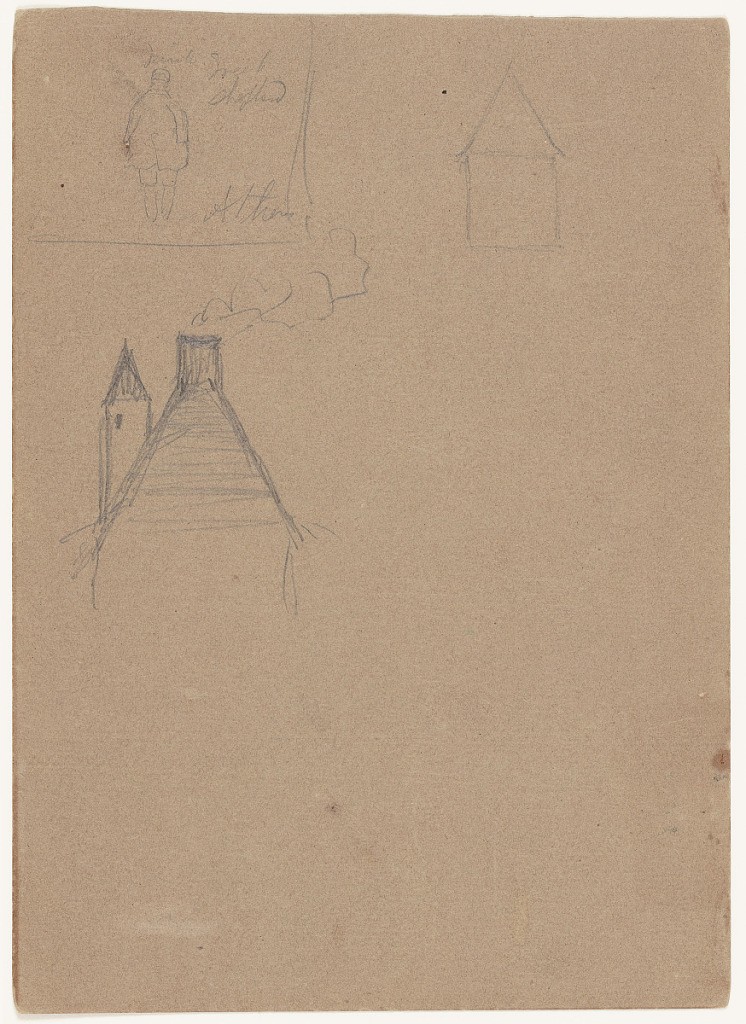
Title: Roofs and a Figure, Athens, Greece
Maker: Frederic Edwin Church, American, 1826–1900
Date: April 1869
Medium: Graphite on brown laid paper
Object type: Drawing
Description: Architecture and figure sketches showing at center left, the gabled roof of a house with a chimney at its peak and a tower at left. At upper right, the outline of the facade of a house is shown, rendered as a triangle atop a square. In upper left corner, a shepherd with a large coat is viewed frontally.